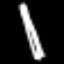
Label: pencil